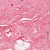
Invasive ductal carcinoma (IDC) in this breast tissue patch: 0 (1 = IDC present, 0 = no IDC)